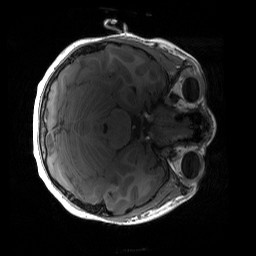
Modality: T1w
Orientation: axial
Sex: male
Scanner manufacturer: siemens
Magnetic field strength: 3 T
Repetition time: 1.9 s
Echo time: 0.00243 s